You are looking at the envelope spectrum of a bearing's vibration signal. The marked vertical lines are the theoretical fault frequencies for the outer race, inner race, rolling elements, and cage. Diagnose the bearing from this image, choosing from: normal, inner_race, outer_race, ball.
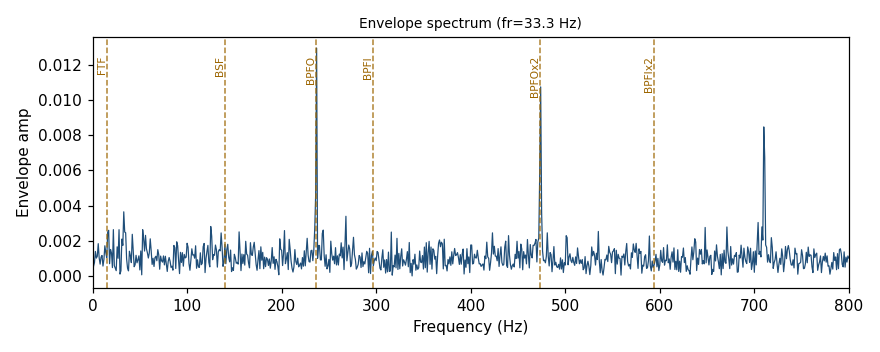
Answer: outer_race